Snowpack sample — Snodgrass Mountain, Crested Butte, Colorado (2/4/25, 12:06 PM MST)
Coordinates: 38.923, -106.968
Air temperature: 35 °F
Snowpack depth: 80 cm
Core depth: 80 cm
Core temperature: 32 °F
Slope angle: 14°, slope face: 78°
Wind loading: low
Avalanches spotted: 0
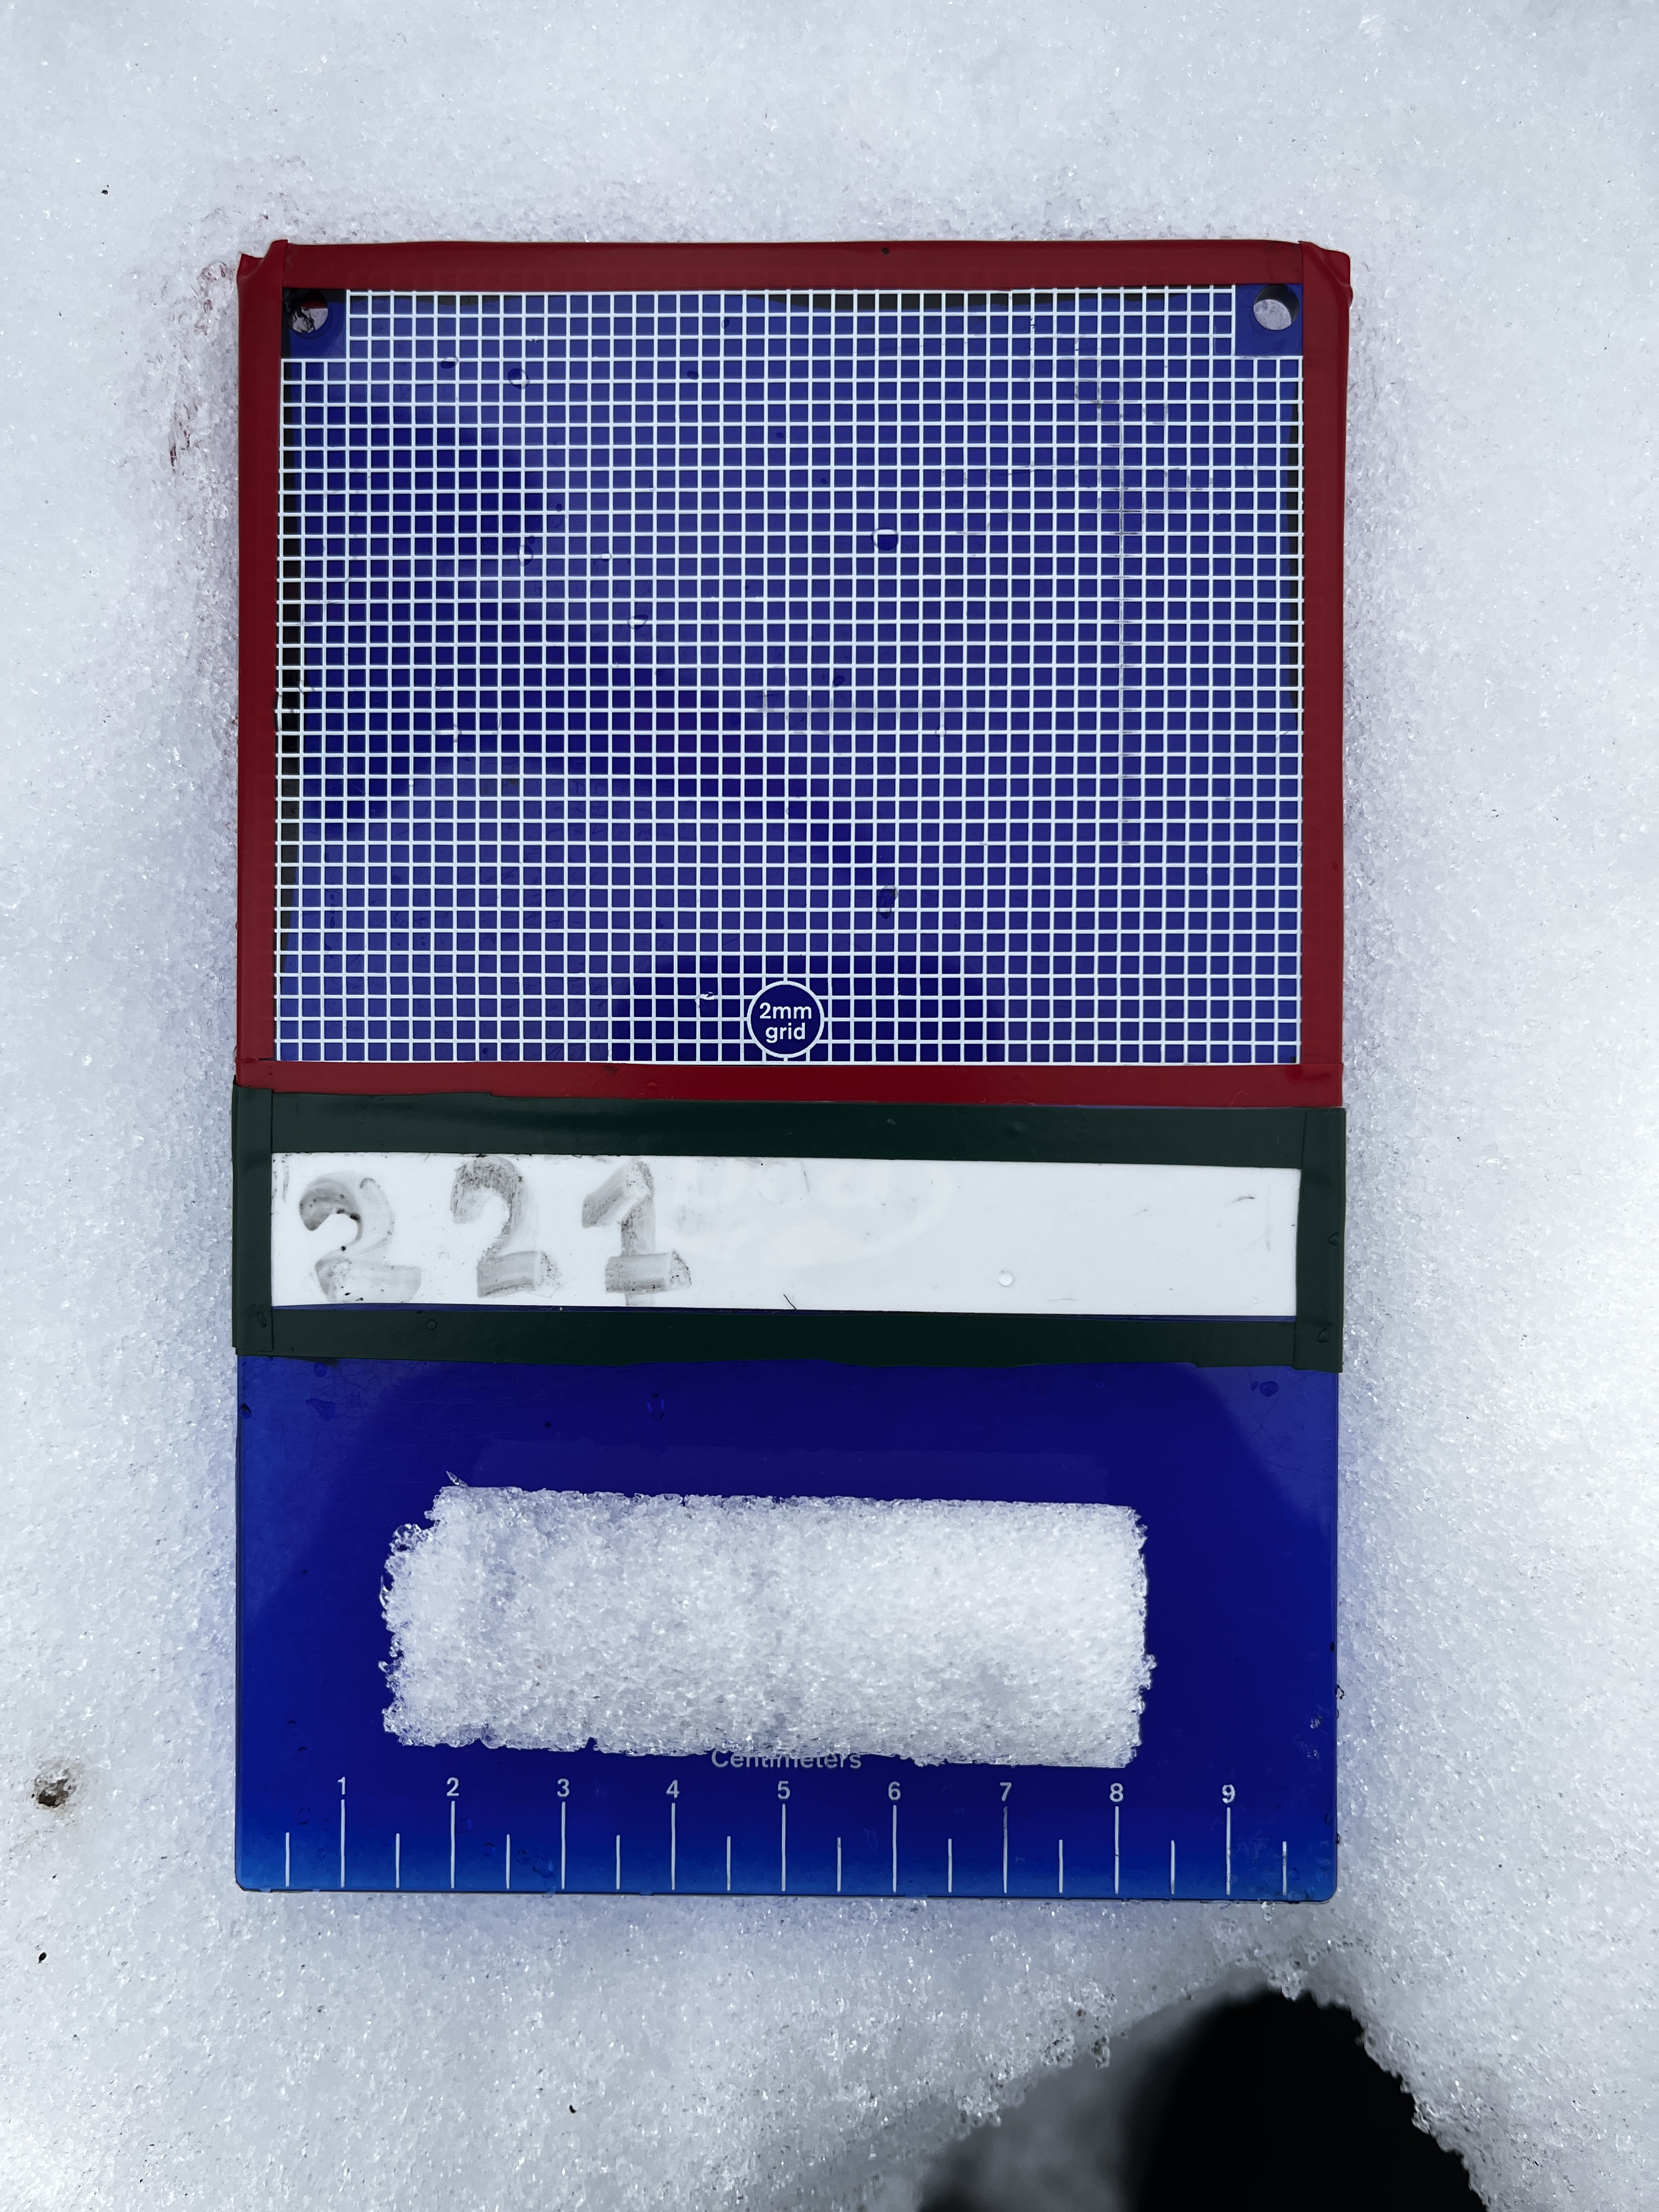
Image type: crystal_card
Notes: No avalanches nearby, unusually warm weather for the last month reported by residents, Collected 25 yards from treeline